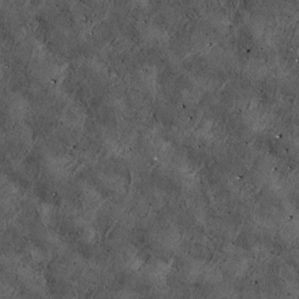
Label: non_frost